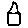
Label: house